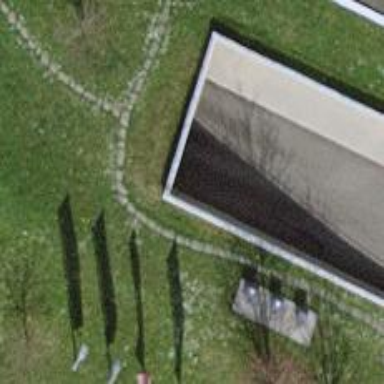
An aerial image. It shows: Path made of paving stones.